Field crop: maize
Growth stage: 1
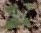
Species: chenopodium